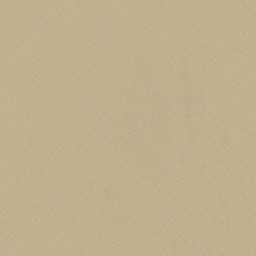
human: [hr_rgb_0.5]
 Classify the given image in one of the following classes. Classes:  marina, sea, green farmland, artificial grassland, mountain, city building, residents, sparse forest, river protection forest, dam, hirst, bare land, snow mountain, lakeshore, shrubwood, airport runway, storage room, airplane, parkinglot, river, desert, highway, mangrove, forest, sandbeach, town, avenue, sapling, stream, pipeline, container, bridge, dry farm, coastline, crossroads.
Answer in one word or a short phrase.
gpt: desert